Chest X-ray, AP view. Patient: 20 years old, sex M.
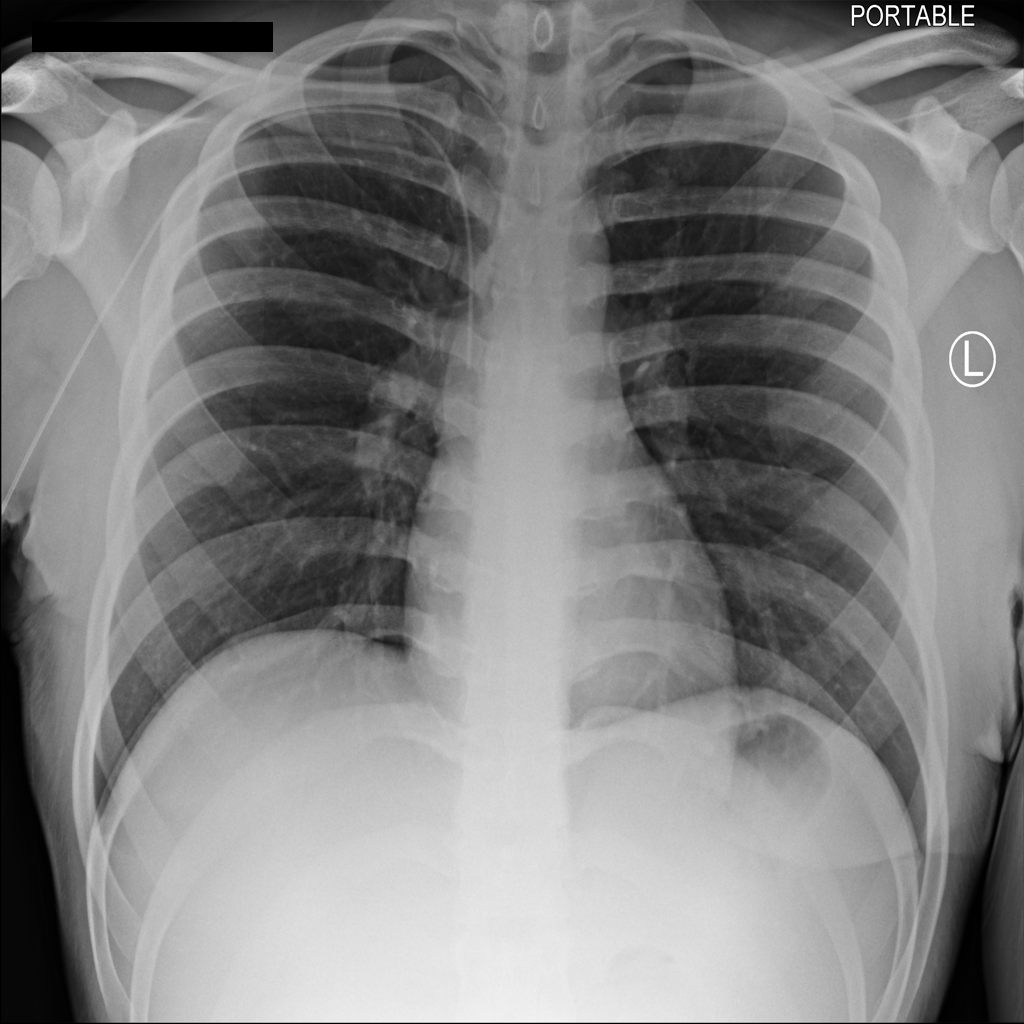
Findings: No Finding